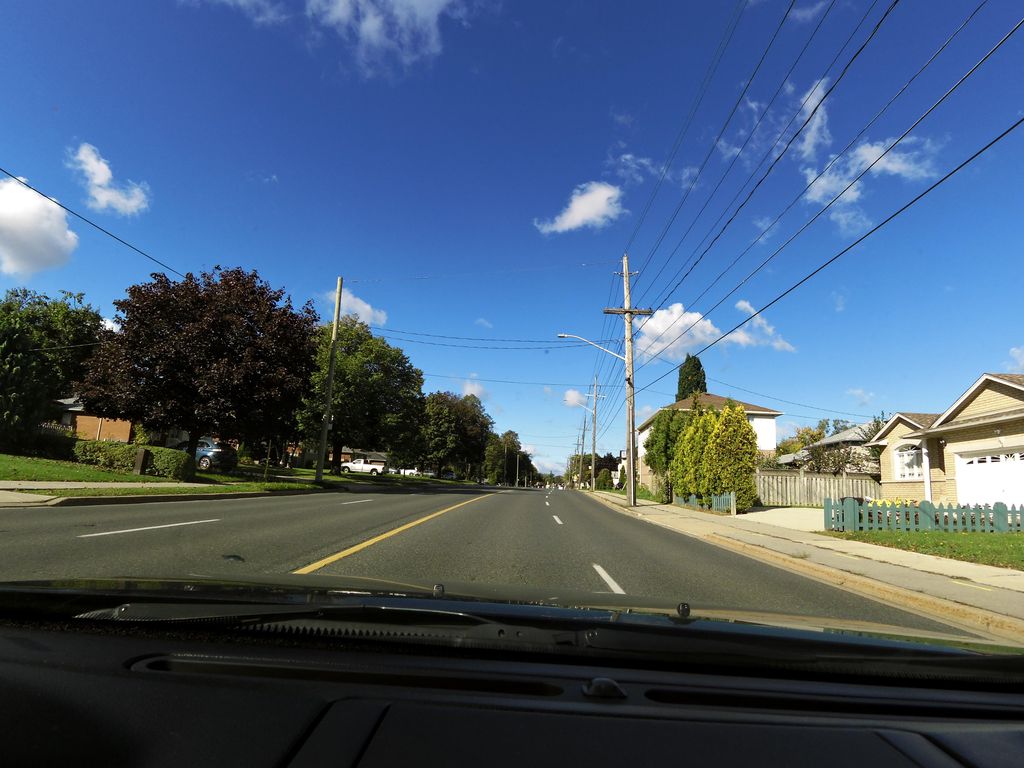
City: hamilton